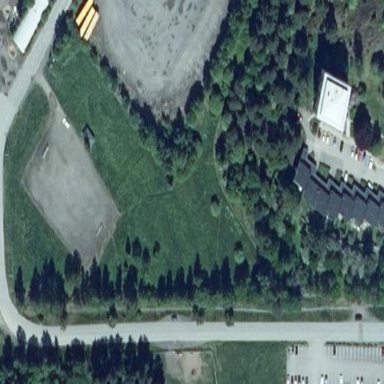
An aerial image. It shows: Fenced dog park for leisure activities on land.